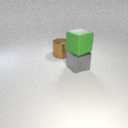
large green rubber cube above large gray metal cube